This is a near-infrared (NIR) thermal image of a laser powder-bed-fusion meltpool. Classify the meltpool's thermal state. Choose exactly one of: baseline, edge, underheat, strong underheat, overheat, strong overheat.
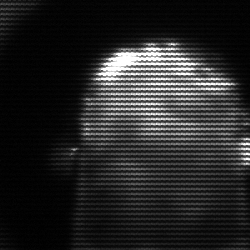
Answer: strong underheat